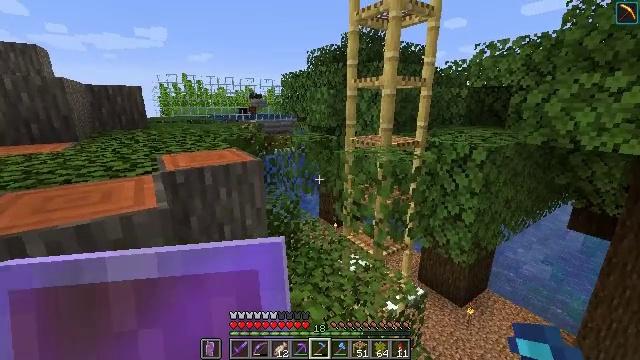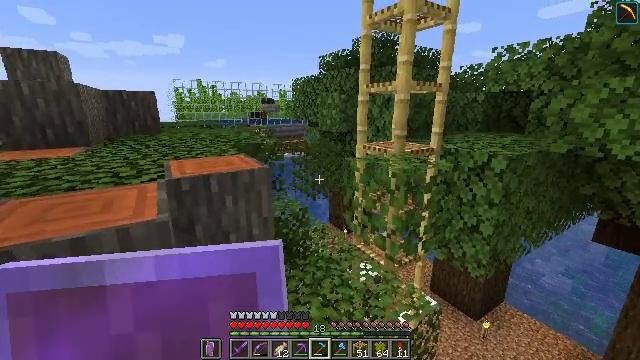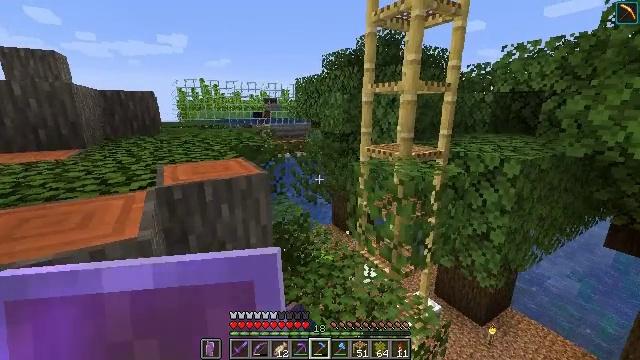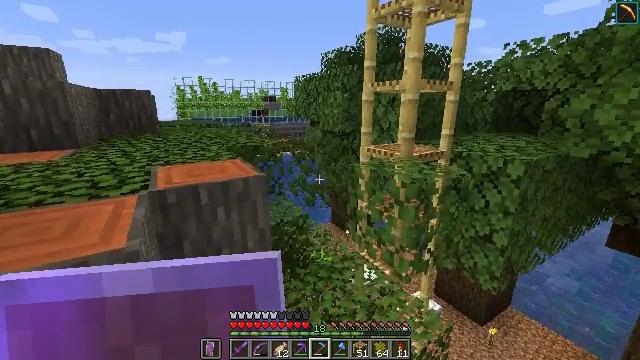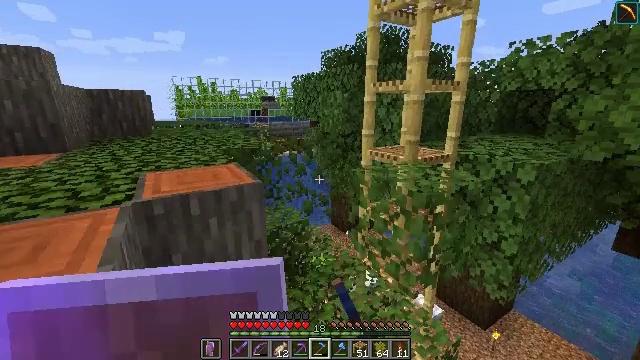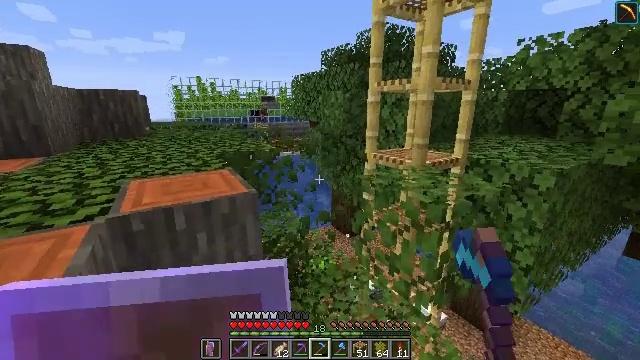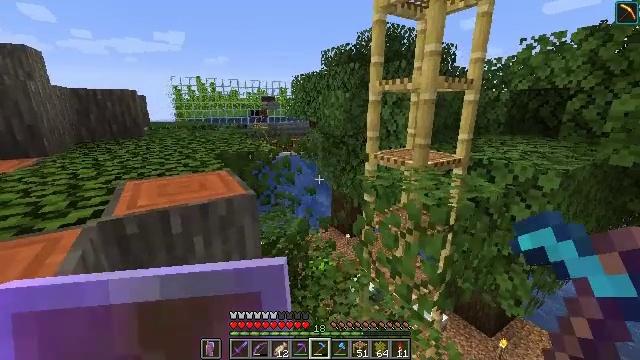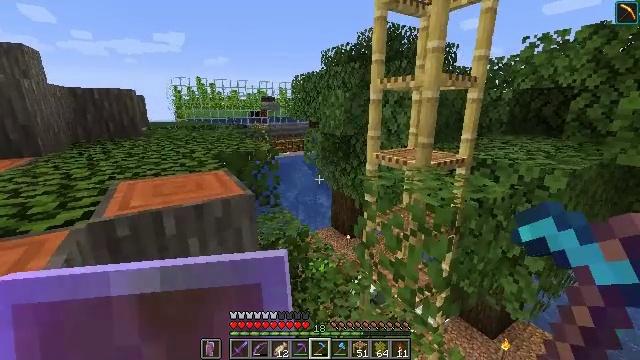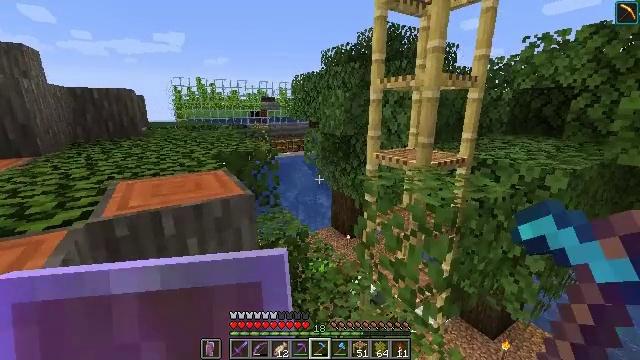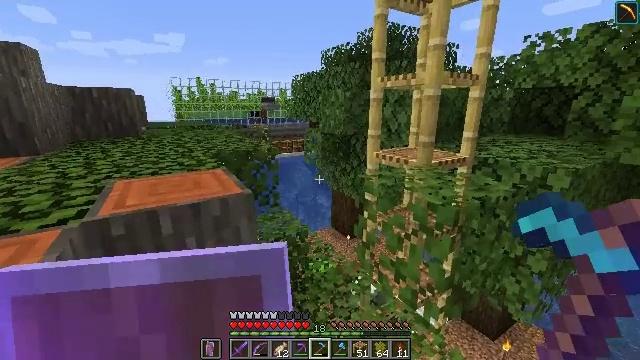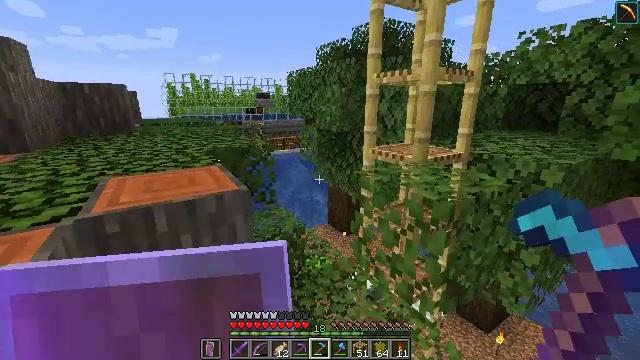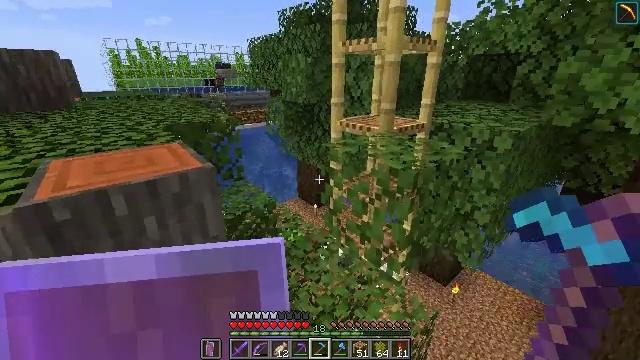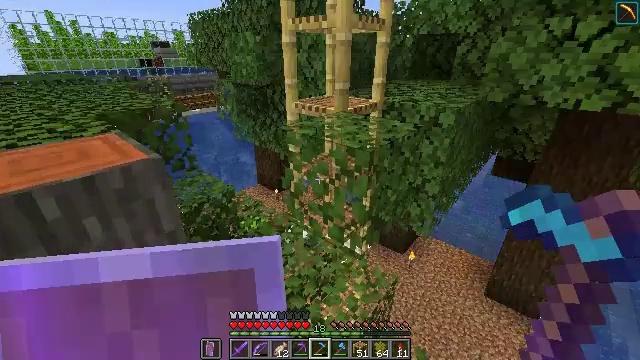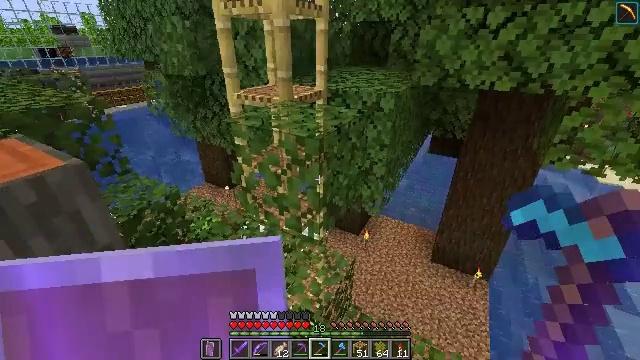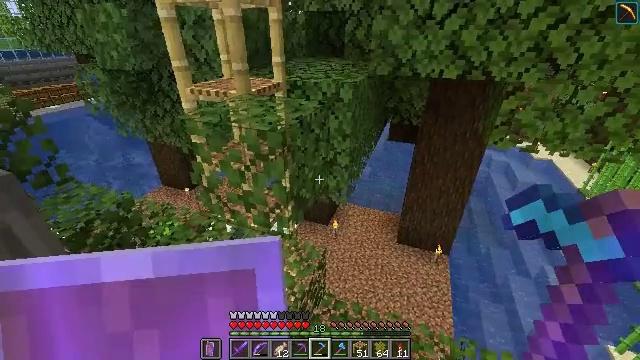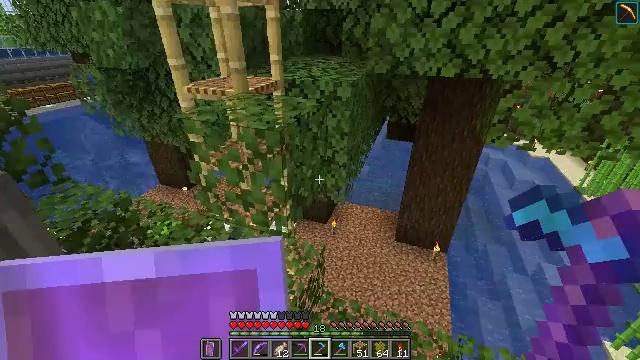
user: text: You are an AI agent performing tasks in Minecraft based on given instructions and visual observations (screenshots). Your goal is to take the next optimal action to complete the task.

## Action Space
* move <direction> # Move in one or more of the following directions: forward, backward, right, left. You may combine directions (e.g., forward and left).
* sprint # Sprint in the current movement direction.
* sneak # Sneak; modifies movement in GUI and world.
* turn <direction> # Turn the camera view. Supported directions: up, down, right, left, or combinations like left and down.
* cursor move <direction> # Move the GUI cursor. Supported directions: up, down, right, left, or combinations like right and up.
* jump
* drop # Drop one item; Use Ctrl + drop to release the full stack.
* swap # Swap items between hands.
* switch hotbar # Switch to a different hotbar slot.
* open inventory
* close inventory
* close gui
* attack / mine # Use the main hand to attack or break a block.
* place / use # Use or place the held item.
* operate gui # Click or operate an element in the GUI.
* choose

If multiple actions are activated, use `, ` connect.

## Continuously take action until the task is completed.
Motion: motion action
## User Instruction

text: Remove acacia leaves from the branches.
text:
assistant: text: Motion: move forward, turn left and up, attack / mine
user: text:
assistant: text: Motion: move forward, attack / mine
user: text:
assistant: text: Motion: move forward
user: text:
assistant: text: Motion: move forward
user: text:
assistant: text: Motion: no_op
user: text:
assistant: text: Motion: no_op
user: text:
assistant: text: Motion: no_op
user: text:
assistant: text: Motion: no_op
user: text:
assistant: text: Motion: no_op
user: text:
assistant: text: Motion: no_op
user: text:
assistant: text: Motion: turn right and down
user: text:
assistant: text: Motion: turn right and down
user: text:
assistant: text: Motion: turn right and down
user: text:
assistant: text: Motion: turn right and down
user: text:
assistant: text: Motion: no_op
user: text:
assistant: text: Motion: no_op
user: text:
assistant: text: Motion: no_op
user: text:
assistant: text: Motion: no_op
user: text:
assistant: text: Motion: turn left
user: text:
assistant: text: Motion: turn left
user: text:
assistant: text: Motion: no_op
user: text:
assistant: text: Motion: no_op
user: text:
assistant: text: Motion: turn left
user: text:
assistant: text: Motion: no_op
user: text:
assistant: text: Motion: attack / mine
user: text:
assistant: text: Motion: attack / mine
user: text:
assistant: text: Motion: turn right
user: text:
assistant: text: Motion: turn right and down
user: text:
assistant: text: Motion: turn right and down
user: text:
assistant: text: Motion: turn right and down